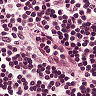
Metastatic tissue present: no